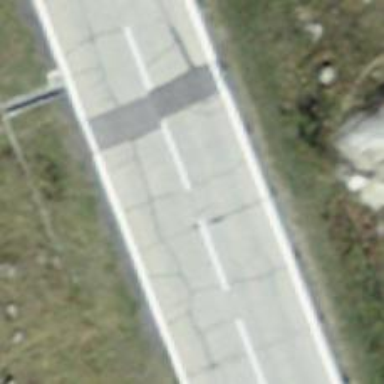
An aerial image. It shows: Primary highway bridge made of concrete.